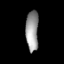
Tissue: lung
Cell type: T cells
Senescence score: 0.1564
Nuclear area (px): 502
Mean DAPI intensity: 153.371